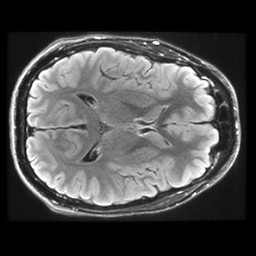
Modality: FLAIR
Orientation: axial
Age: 21
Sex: male
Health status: healthy
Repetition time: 12 s
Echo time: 0.09782 s